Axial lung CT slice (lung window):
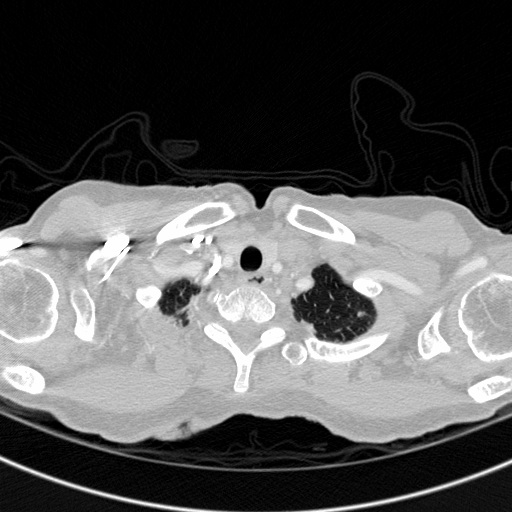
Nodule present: no